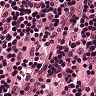
Metastatic tissue present: no